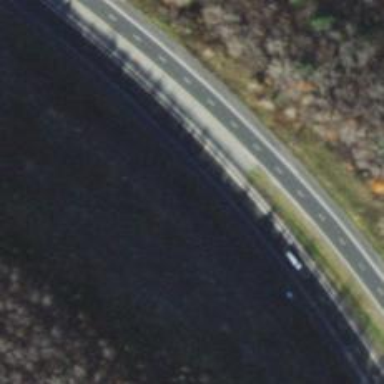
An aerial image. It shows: Asphalt motorway.